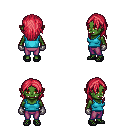
a pixel art fantasy rpg character, female body template, orc, green skin, teal pirate shirt, magenta pants, ruby red long hairstyle, metal gloves, ghillies, four views (front, back, left, right), 2x2 character sprite sheet, small pixel art, hard edges, no anti-aliasing